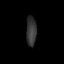
Tissue: lung
Cell type: Fibroblasts
Senescence score: 0.2299
Nuclear area (px): 299
Mean DAPI intensity: 53.515